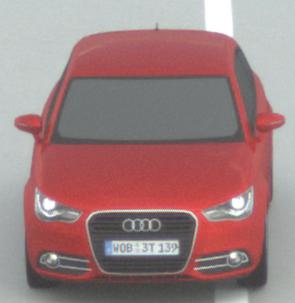
Make: Audi
Model: A1 Sportback 1.2 TFSI
Detailed model: A1 (8X) Sportback
Model produced from: 2012/03
Model produced until: 2014/11
Doors: 5
Color: red
Road condition: dry road
Daytime: midday
Contrast: low contrast